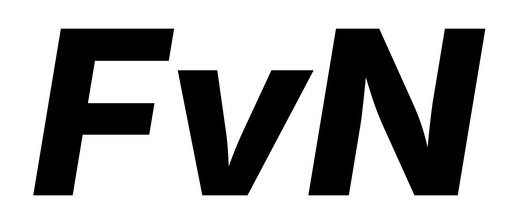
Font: Inter-Italic_ExtraBold_Italic